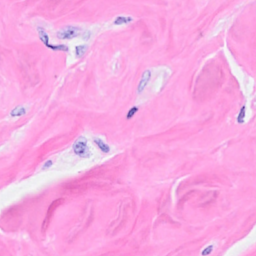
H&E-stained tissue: Breast